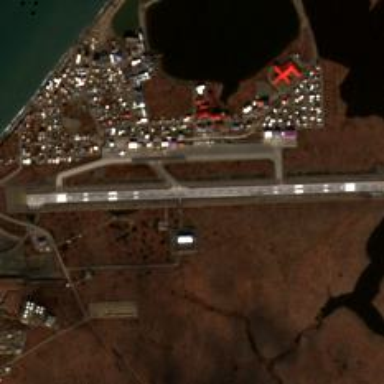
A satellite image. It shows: View of runway in airport.